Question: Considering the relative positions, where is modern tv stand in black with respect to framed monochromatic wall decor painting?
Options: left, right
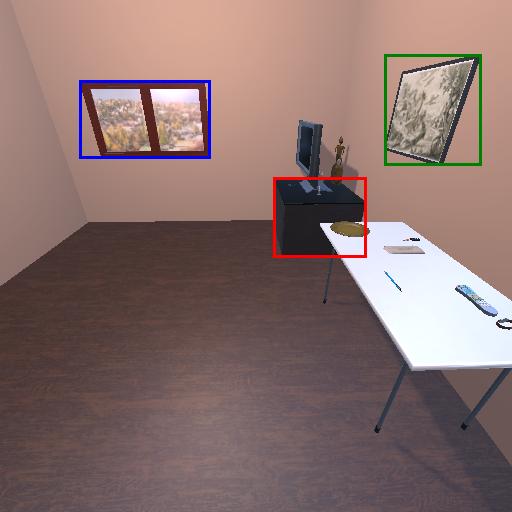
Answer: left